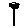
Label: flower